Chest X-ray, AP view. Patient: 75 years old, sex F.
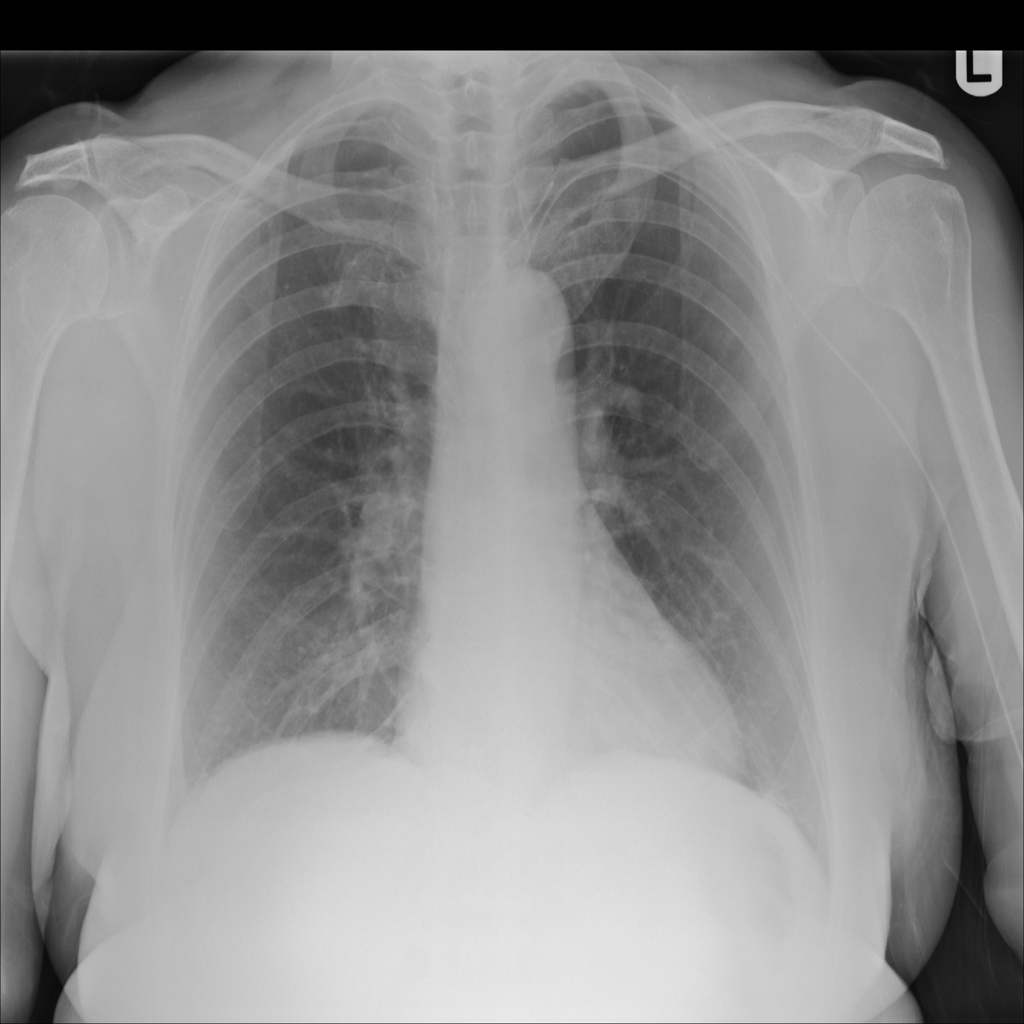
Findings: No Finding